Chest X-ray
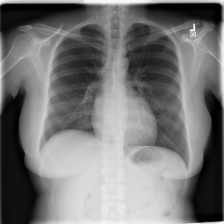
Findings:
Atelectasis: negative
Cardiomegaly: negative
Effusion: negative
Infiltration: negative
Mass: negative
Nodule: negative
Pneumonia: negative
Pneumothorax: negative
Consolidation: negative
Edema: negative
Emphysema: negative
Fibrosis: negative
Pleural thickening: negative
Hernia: negative